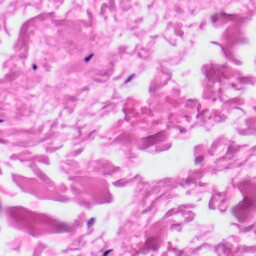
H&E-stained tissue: Skin